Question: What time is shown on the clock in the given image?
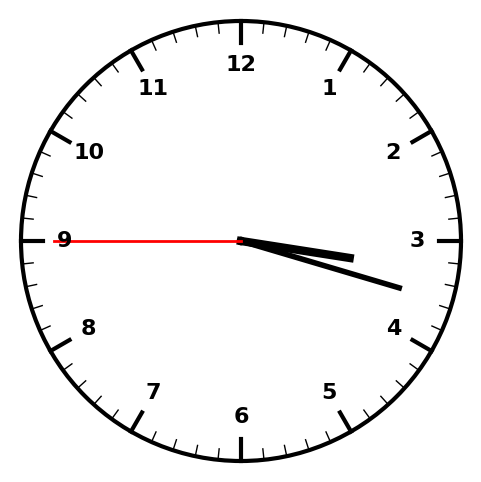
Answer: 03:17:45